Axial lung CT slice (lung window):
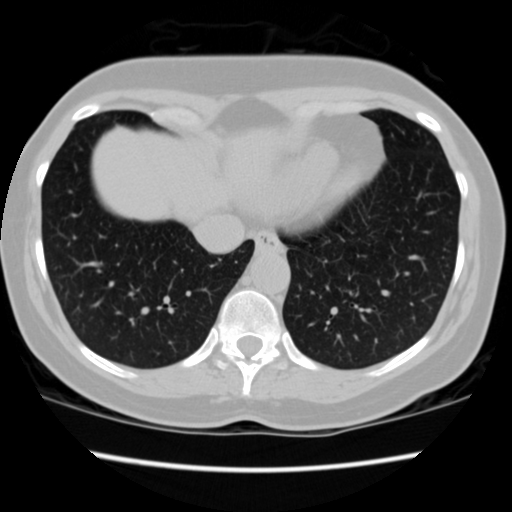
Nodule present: no